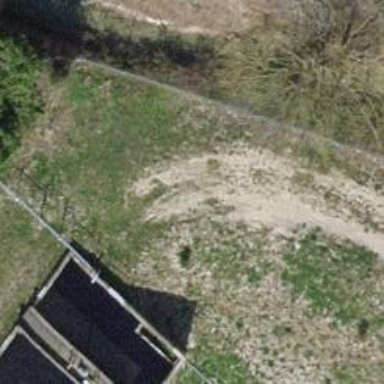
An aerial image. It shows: Industrial building housing storage tank.